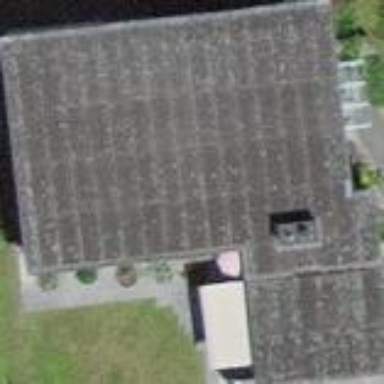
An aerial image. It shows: Flat-roofed building.